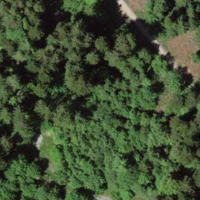
EUNIS habitat code: 44
Species observed at this site:
Filipendula ulmaria